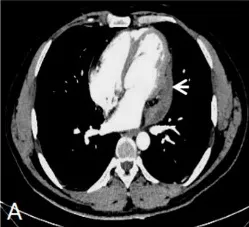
(A) CT enhanced image after six cycles of chemotherapy showing that the tumor has significantly regressed (white short arrow).
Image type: radiology (ct)